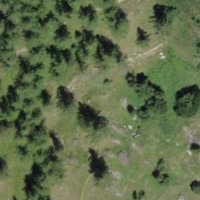
EUNIS habitat code: 26
Species observed at this site:
Vaccinium myrtillus